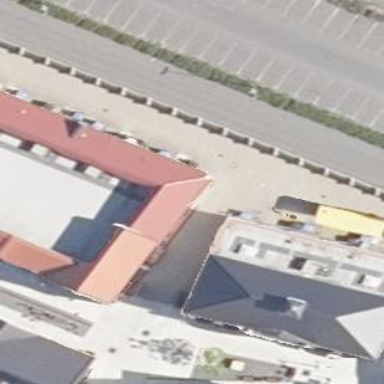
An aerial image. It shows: Retail building.